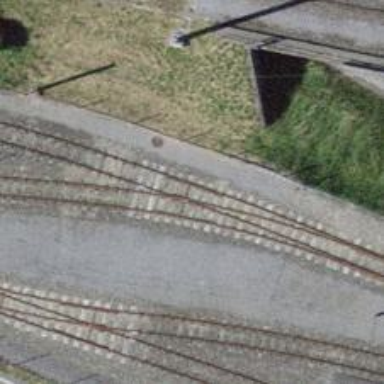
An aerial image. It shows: Narrow-gauge railway siding with electrified contact lines. It has one track.